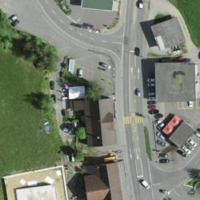
EUNIS habitat code: 54
Species observed at this site:
Populus tremula